Question: My viewController has a UISearchBar set as the header view of a UITableView.
'''
self.tableView.tableHeaderView = self.searchBar;
'''
In iOS7, pulling down beyond the UISearchBar reveals a white space that does not obey the dark color set using .

Is there a way to get rid of the white space?
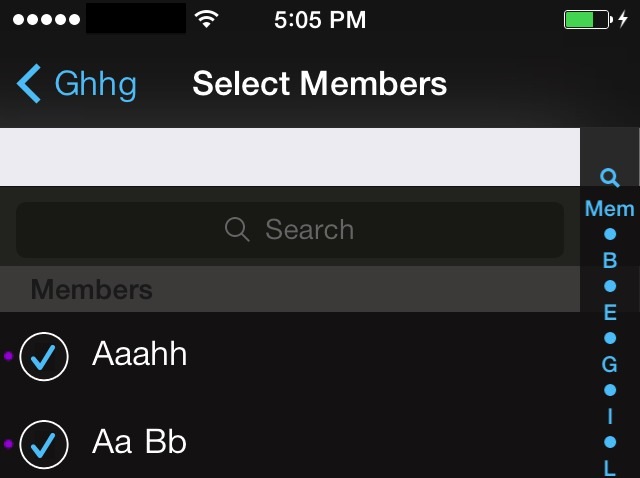
Answer: I managed to get rid of that color by setting a table view background view.
'''
UIView *backgroundView = [[UIView alloc] initWithFrame:self.tableView.bounds];
backgroundView.backgroundColor = [UIColor clearColor];
self.tableView.backgroundView = backgroundView;
'''